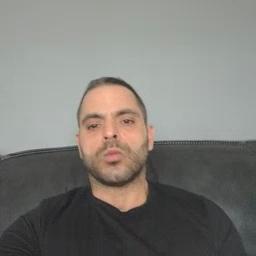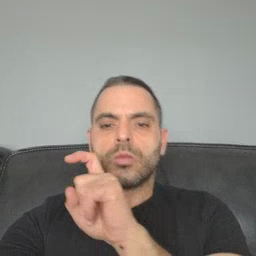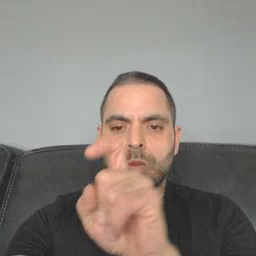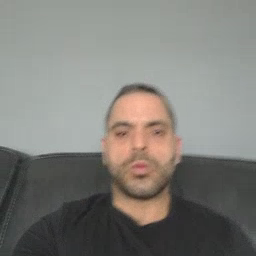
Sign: closet